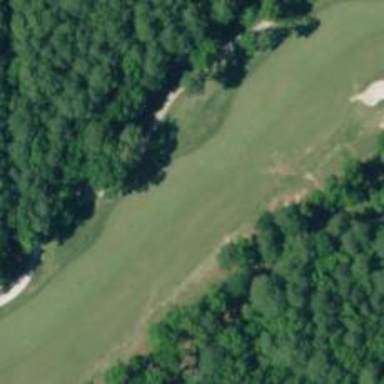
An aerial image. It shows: Golf hole.